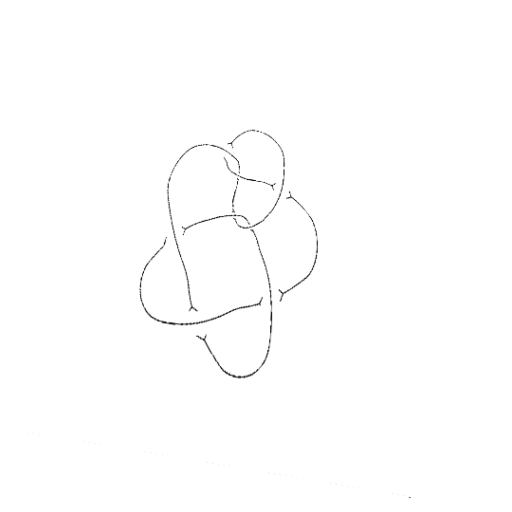
Crossing number: 8